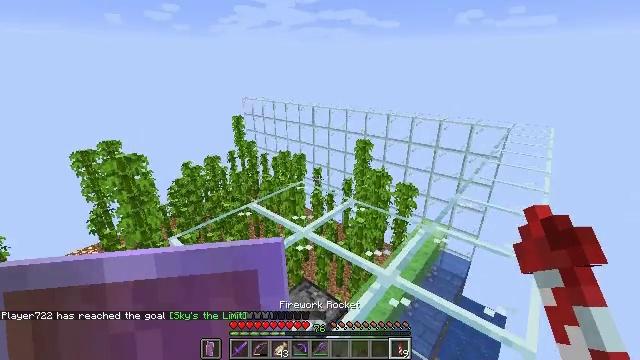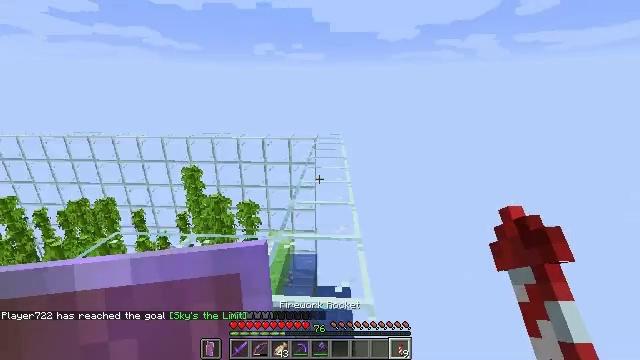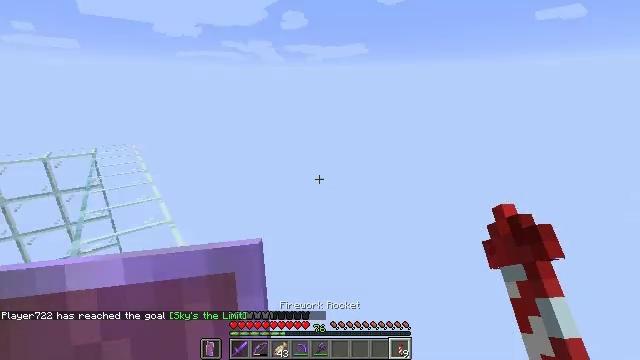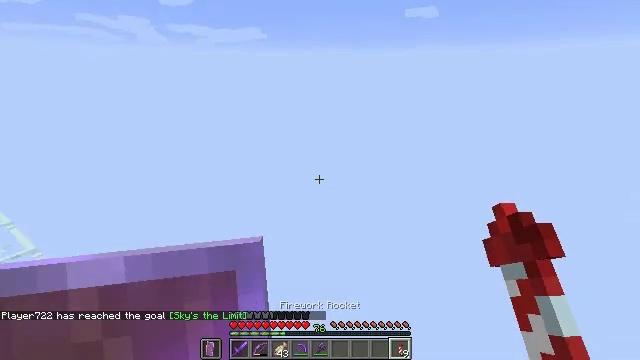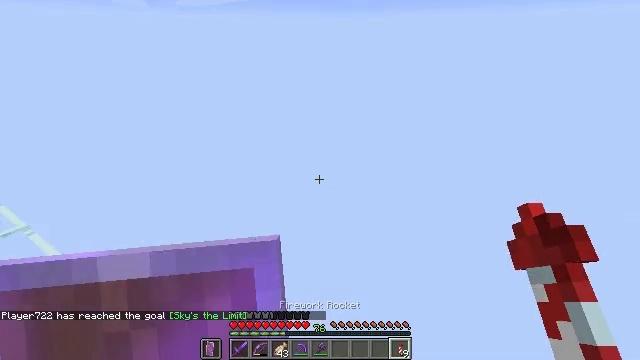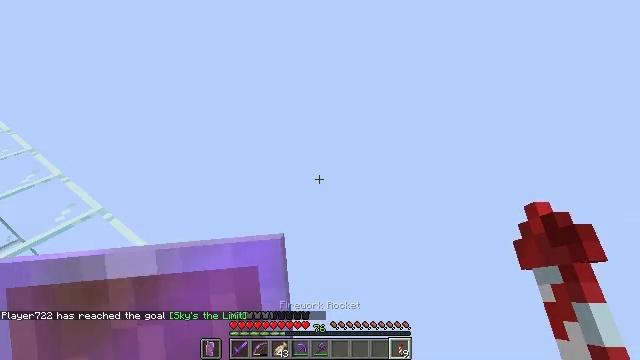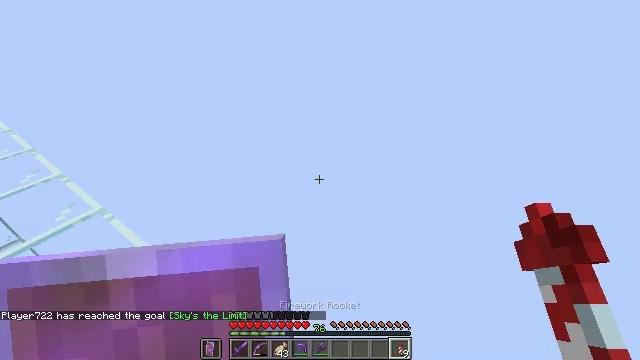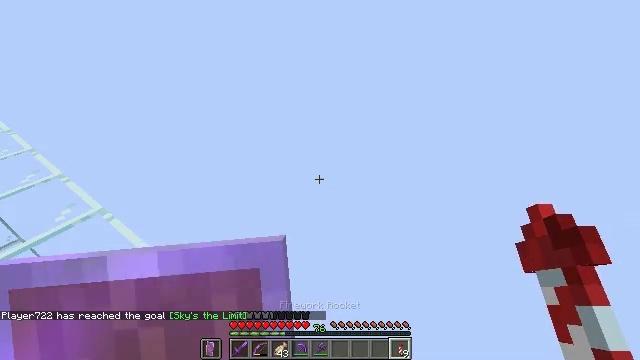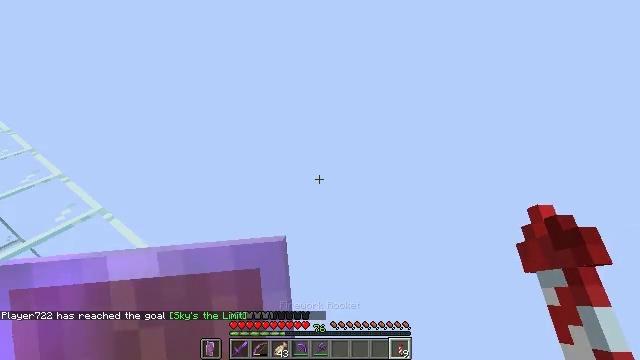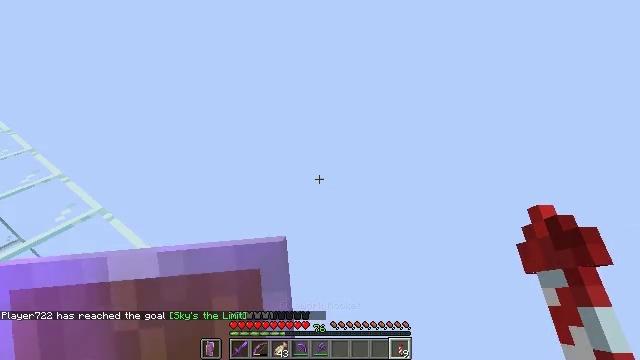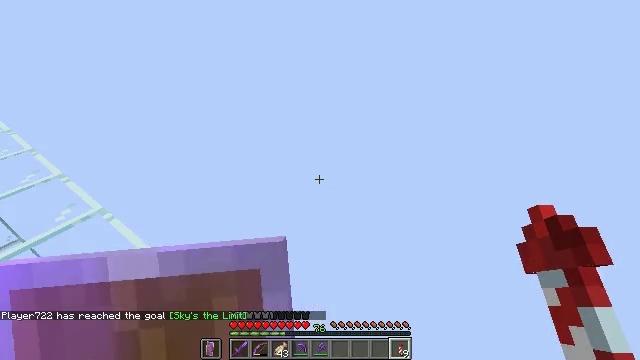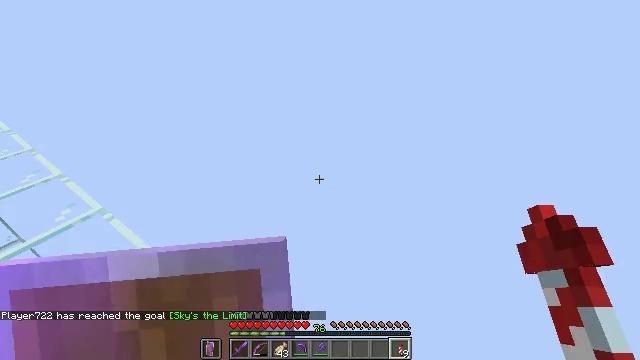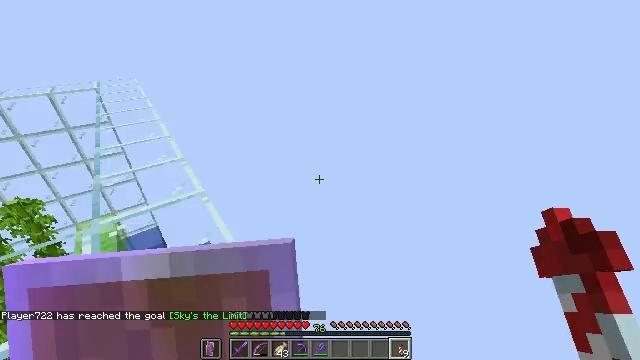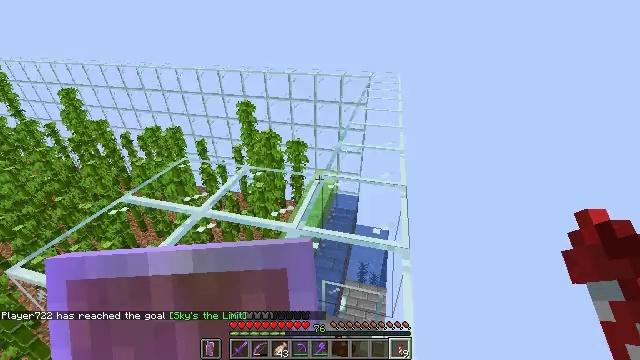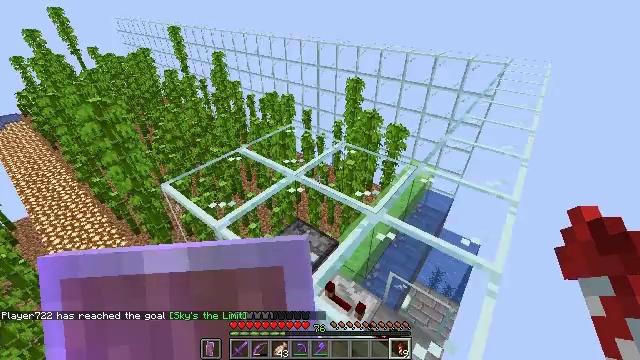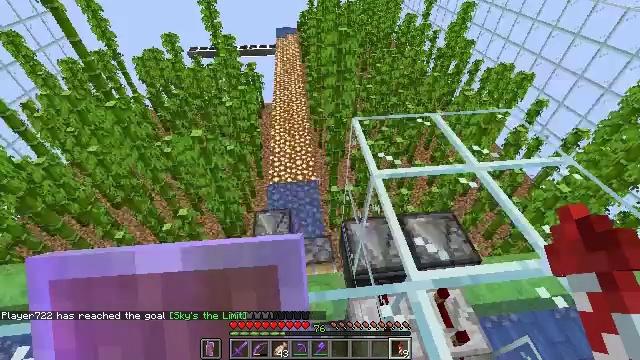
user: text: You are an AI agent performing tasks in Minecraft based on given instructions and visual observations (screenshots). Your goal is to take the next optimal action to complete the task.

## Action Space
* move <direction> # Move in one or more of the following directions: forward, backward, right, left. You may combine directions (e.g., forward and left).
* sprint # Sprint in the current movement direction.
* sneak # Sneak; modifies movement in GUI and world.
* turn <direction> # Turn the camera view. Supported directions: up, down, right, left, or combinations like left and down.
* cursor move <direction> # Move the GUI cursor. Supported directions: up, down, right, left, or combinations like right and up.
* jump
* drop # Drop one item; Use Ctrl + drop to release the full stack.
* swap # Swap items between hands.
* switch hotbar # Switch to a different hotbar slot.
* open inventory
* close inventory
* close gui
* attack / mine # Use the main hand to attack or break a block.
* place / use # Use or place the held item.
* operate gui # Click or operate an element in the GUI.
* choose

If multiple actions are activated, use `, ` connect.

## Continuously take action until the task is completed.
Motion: motion action
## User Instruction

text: Collect jungle leaves by breaking them.
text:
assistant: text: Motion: turn right and up
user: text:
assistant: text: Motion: turn right
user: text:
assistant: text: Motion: turn right and down
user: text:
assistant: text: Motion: turn right and down
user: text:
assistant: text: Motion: turn left and down
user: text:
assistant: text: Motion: no_op
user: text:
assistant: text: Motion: no_op
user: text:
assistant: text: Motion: no_op
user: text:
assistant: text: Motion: no_op
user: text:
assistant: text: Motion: no_op
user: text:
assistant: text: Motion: no_op
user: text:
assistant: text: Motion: turn left and up
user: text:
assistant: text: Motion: turn left
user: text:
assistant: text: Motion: turn left and down
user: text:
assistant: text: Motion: turn left and down
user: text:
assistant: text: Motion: turn left and down
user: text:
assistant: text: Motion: no_op
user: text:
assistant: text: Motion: no_op
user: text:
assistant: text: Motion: no_op
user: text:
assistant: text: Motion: no_op
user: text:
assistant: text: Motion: no_op
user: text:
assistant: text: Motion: no_op
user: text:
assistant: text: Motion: no_op
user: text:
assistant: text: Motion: no_op
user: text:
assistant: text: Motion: no_op
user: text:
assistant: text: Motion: no_op
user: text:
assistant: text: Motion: no_op
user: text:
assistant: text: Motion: no_op
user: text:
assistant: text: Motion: no_op
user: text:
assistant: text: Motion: no_op